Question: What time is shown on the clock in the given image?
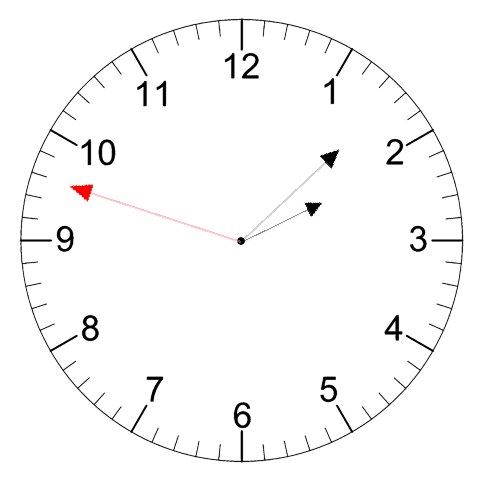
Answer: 02:07:48